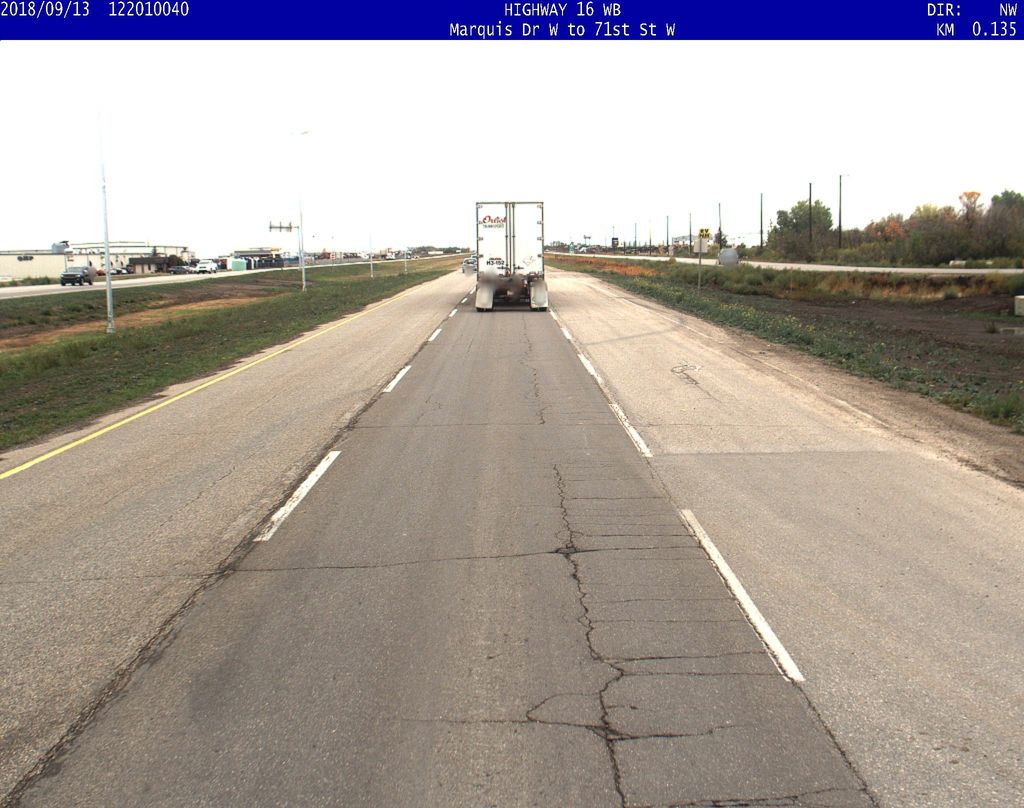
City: saskatoon